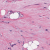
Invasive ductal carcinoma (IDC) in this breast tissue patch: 1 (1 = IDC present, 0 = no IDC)